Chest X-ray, PA view. Patient: 20 years old, sex F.
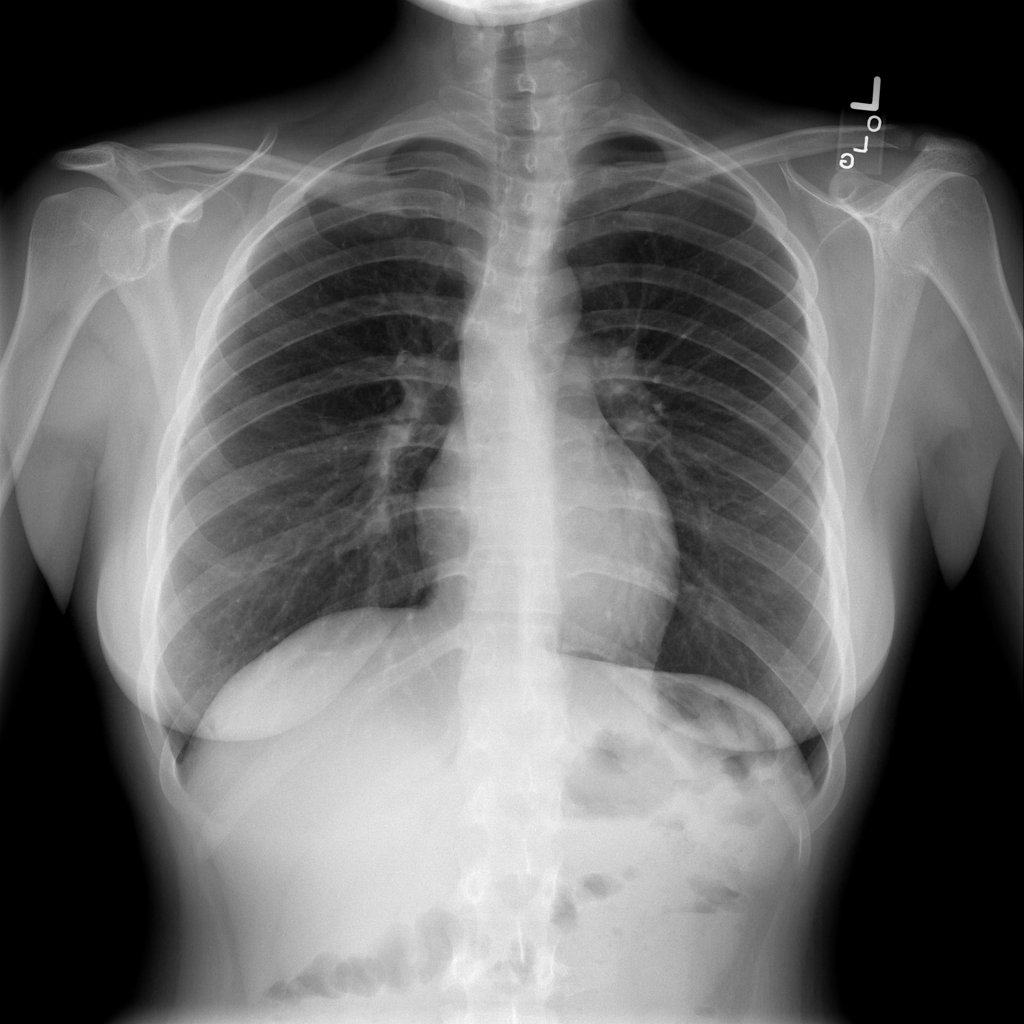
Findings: No Finding